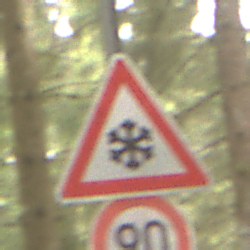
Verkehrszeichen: SchneeOderEisglaette
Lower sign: Geschwindigkeit90
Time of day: MorningAfternoon
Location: Outdoor (Nature)
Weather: Overcast
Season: Winter
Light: Natural